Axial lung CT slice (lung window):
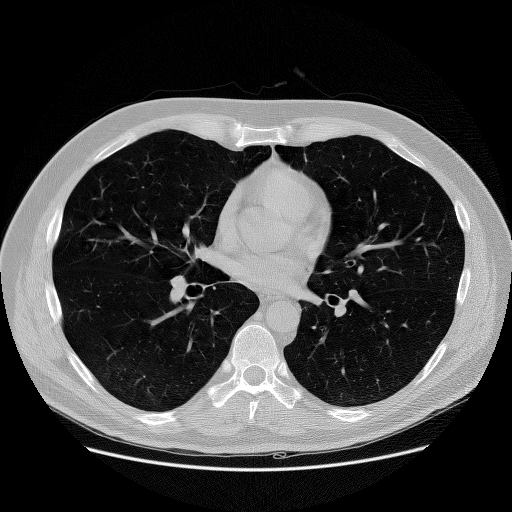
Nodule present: no